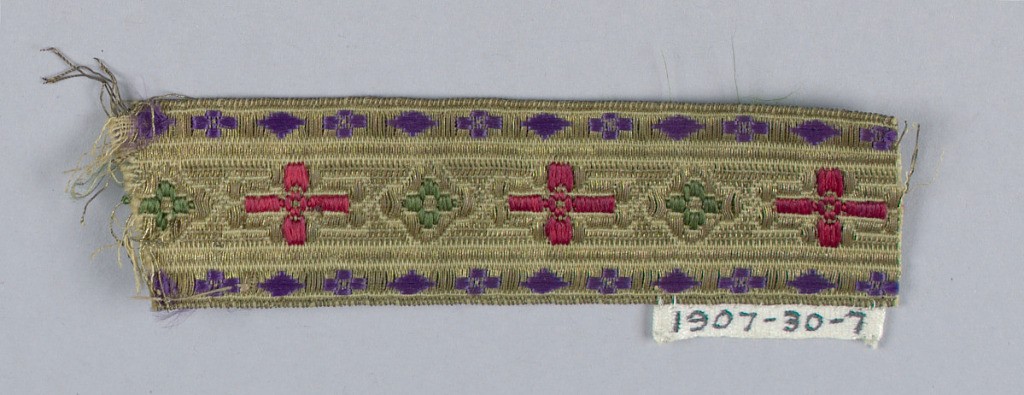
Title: Trimming
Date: mid-19th century
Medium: silk and metal Technique: woven
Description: Trimming (galloon) with design of a cross in red silk, alternating with lozenge in green silk, between borders with small lozenge and flower in purple silk; on ground of metallic gold thread; furnishing trim